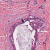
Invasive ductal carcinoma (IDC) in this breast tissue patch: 1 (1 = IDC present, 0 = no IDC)